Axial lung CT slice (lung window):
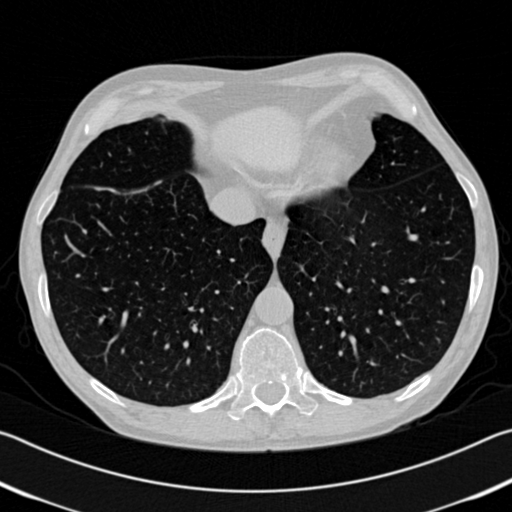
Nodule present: no